Aerial crown-view tile of a tropical tree (Barro Colorado Island, Panama), acquired 20250512:
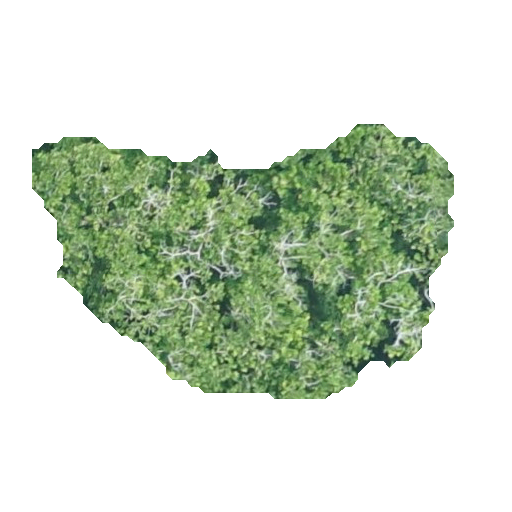
Species: Anacardium excelsum
GBIF accepted scientific name: Anacardium excelsum
Crown area: 121.443 m²